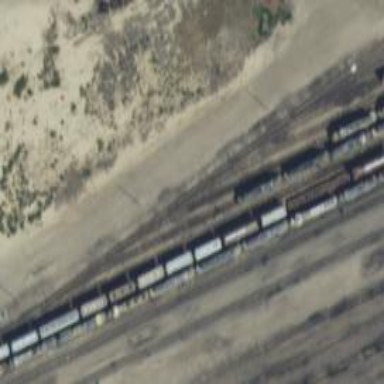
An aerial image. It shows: Railway yard in service.